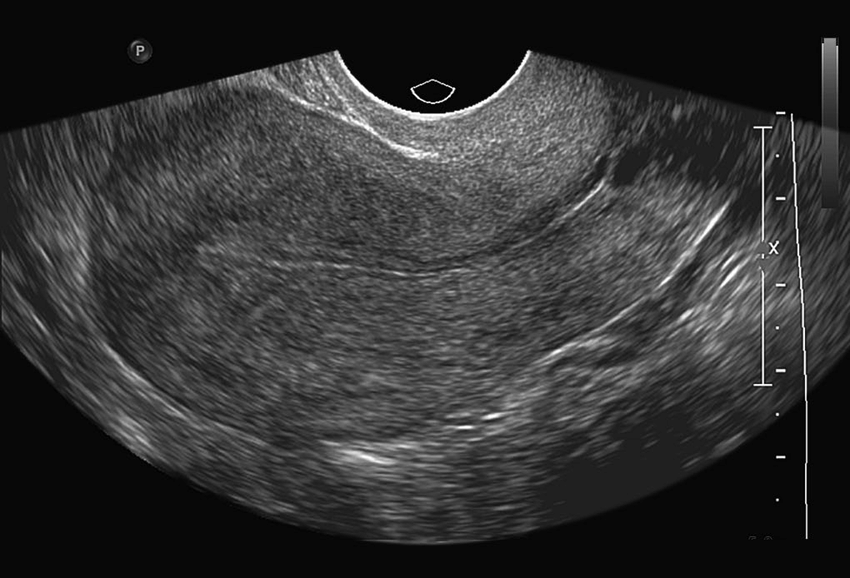
Label: notinfected